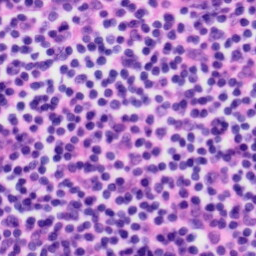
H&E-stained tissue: Tonsil